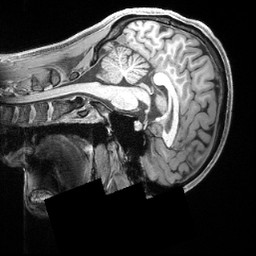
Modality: T1w
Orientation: sagittal
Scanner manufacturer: siemens
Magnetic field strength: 3 T
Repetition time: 2.4 s
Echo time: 0.00222 s